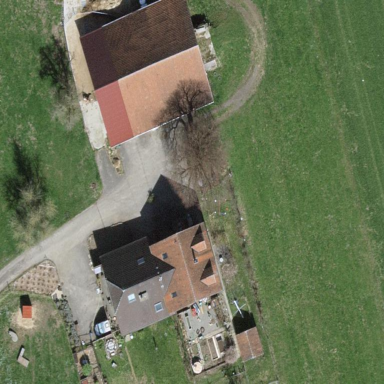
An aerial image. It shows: Farmyard area.